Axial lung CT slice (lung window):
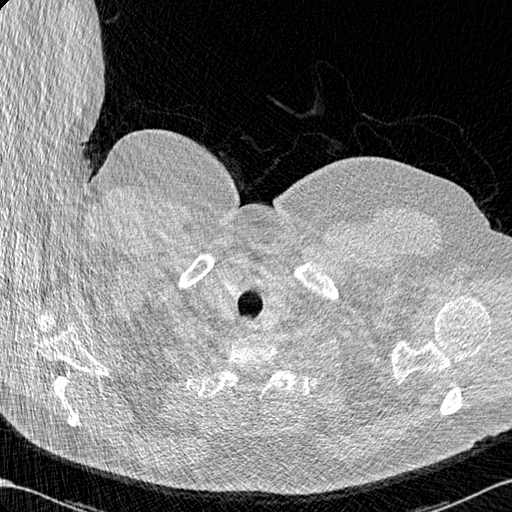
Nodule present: no